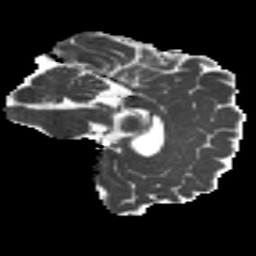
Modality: MD
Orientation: sagittal
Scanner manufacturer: siemens
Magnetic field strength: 3 T
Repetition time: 4.16 s
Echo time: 0.0806 s